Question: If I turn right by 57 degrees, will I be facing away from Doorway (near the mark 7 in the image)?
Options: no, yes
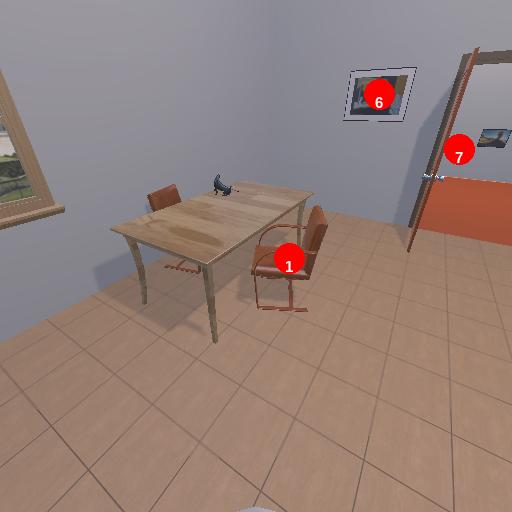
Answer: no